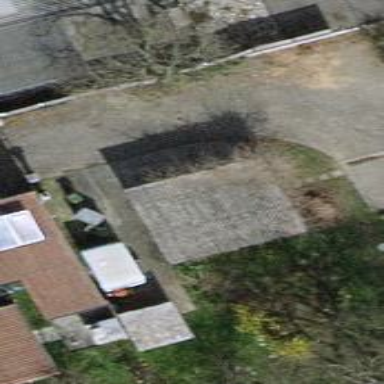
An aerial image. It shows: View of roof of building.